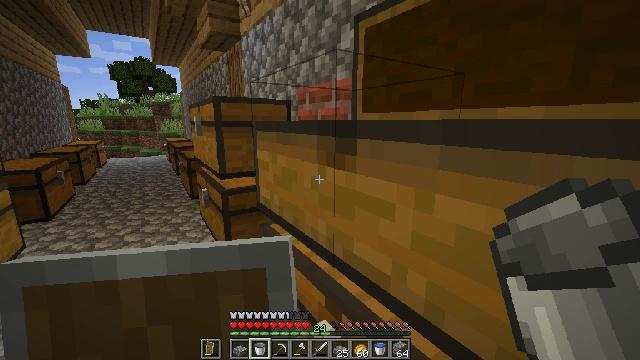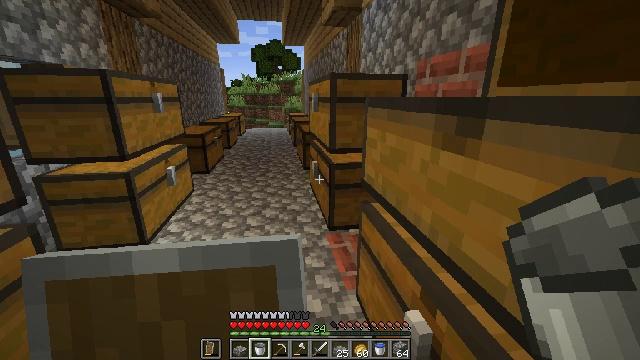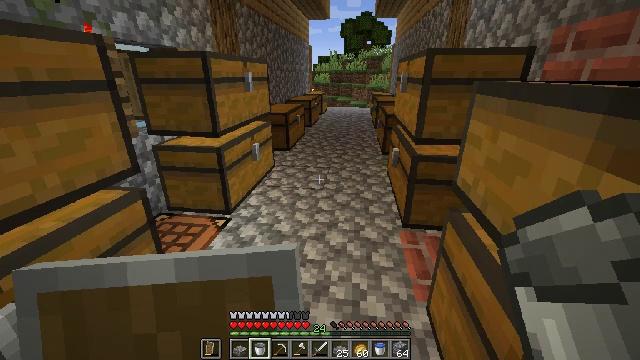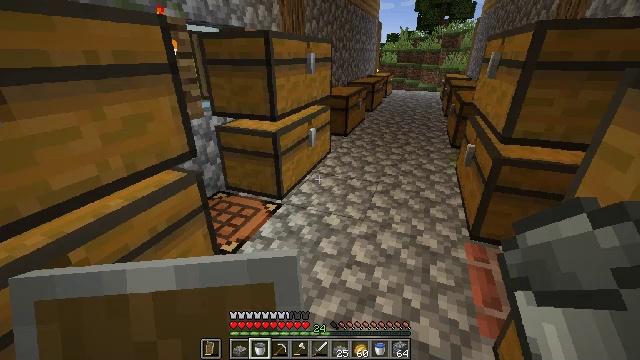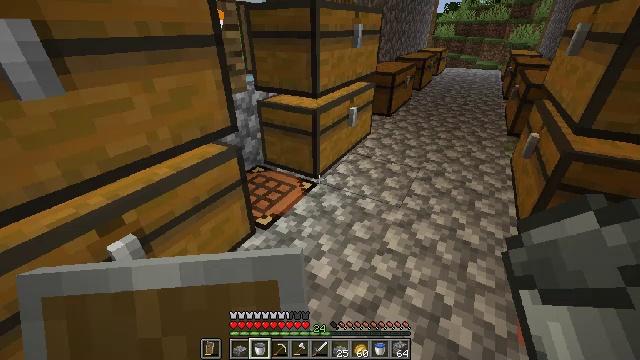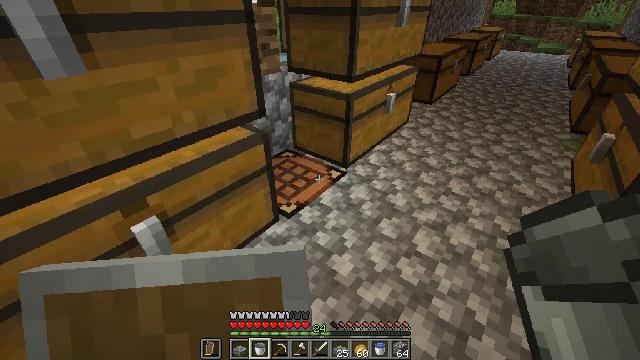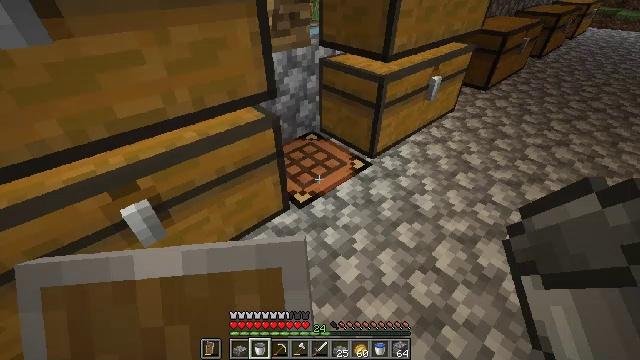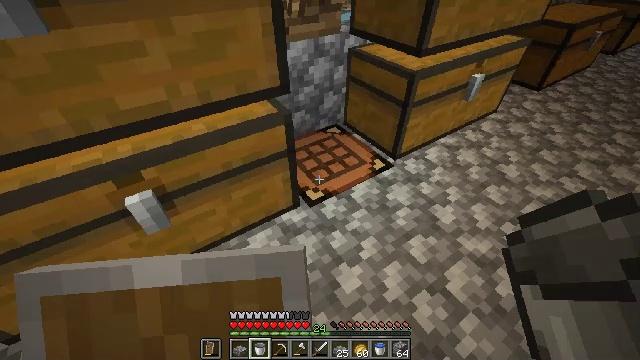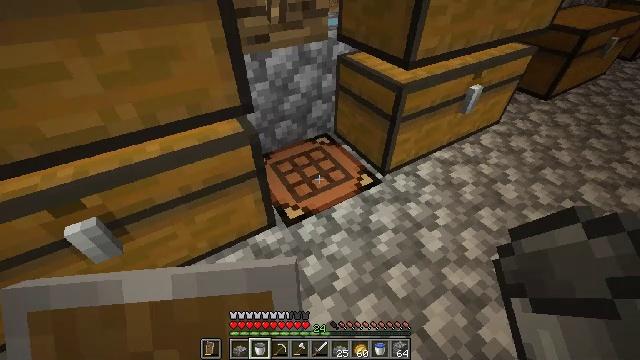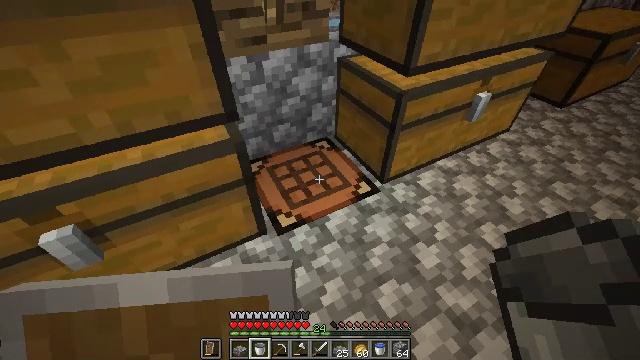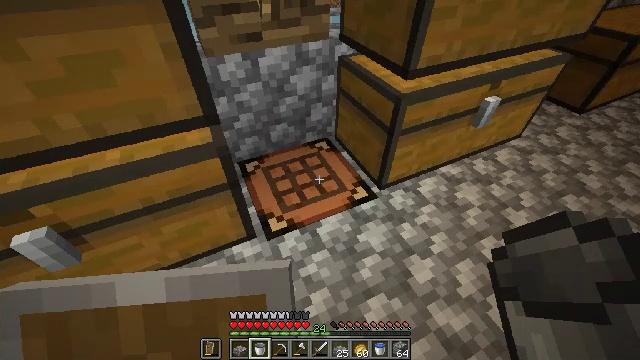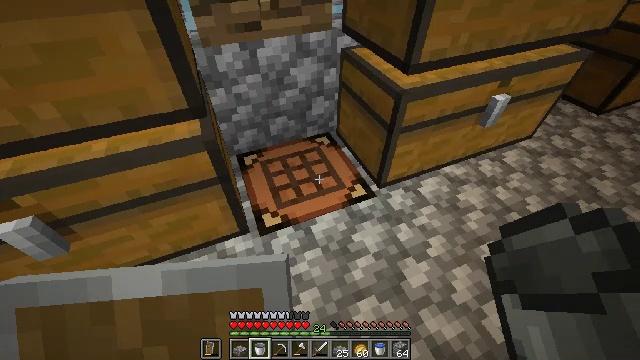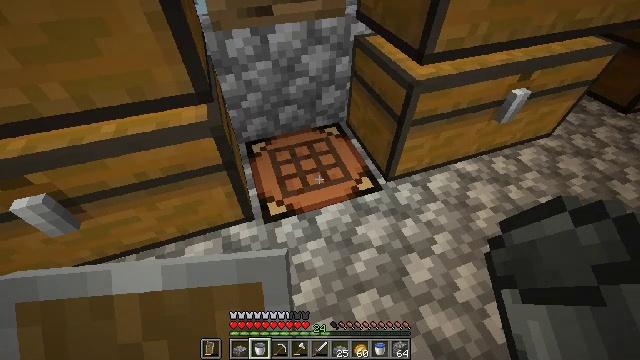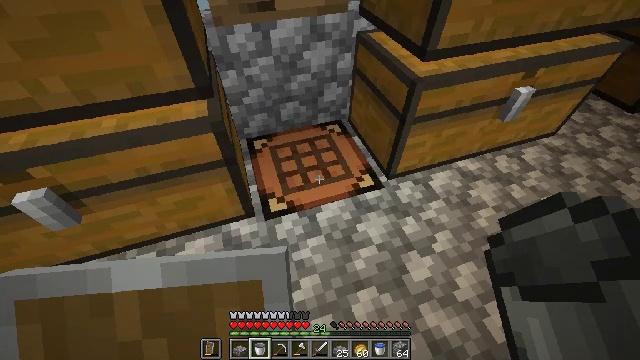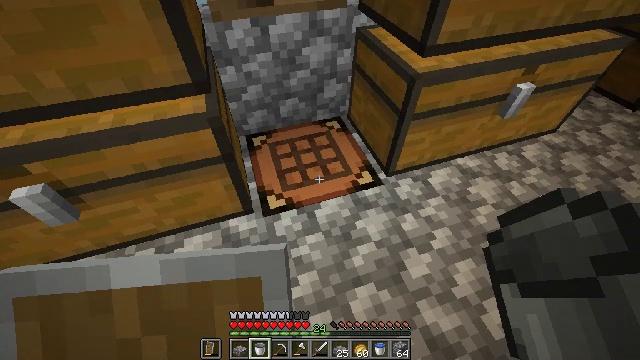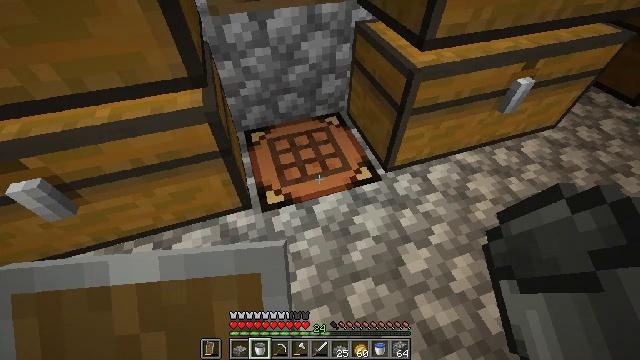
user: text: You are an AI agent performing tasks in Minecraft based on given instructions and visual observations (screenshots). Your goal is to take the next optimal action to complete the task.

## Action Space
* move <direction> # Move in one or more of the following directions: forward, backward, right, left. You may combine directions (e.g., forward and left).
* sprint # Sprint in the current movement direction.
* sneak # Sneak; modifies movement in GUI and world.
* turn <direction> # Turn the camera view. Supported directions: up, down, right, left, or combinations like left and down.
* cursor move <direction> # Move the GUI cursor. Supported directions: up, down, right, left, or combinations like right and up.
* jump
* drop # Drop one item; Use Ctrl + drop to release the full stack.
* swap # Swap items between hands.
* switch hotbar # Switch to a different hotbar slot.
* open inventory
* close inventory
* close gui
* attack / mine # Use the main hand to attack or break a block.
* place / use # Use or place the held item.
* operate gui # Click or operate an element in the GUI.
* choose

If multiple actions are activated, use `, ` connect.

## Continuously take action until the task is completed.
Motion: motion action
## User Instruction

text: Make an oak sign using planks.
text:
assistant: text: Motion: move forward, turn left and down
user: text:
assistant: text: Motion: move forward, turn left and down
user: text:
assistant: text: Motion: move forward, turn left and down
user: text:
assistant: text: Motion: move forward, turn left and down
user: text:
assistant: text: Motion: move forward and move right, turn left and down
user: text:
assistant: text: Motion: move forward and move right, turn left and down
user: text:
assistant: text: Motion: move forward and move right, turn left and down
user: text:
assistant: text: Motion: move forward and move right, turn left
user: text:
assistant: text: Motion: move forward and move right, turn left
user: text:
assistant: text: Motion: turn left and down
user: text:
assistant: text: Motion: turn left and down
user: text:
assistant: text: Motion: turn left and down
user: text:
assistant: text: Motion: no_op
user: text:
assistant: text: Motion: no_op
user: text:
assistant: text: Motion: use / place
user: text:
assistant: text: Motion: use / place
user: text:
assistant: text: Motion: use / place
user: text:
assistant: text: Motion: no_op
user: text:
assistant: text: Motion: no_op
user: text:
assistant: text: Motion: no_op
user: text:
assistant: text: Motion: no_op
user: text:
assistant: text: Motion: no_op
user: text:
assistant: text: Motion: no_op
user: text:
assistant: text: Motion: no_op
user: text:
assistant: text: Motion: turn left and up
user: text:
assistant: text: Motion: turn left and up
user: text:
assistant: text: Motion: turn left and up
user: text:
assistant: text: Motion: turn left and up
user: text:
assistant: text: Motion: no_op
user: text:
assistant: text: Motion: no_op